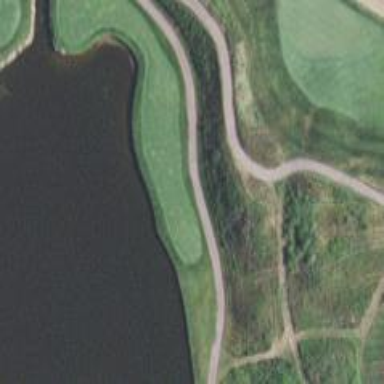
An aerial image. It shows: Grass area designated as golf tee.